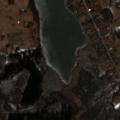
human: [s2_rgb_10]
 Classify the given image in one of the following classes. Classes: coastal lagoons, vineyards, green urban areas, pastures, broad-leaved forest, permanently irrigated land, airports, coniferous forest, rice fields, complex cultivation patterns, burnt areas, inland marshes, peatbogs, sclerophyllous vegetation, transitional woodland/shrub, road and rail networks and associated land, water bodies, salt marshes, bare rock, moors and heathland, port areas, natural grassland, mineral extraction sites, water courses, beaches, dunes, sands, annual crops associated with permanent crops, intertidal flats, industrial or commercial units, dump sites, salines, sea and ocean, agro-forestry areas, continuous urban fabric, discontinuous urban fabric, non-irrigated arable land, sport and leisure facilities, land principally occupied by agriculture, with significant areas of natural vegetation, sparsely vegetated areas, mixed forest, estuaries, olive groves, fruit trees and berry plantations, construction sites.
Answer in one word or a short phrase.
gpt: discontinuous urban fabric, complex cultivation patterns, land principally occupied by agriculture, with significant areas of natural vegetation, mixed forest, inland marshes, water bodies